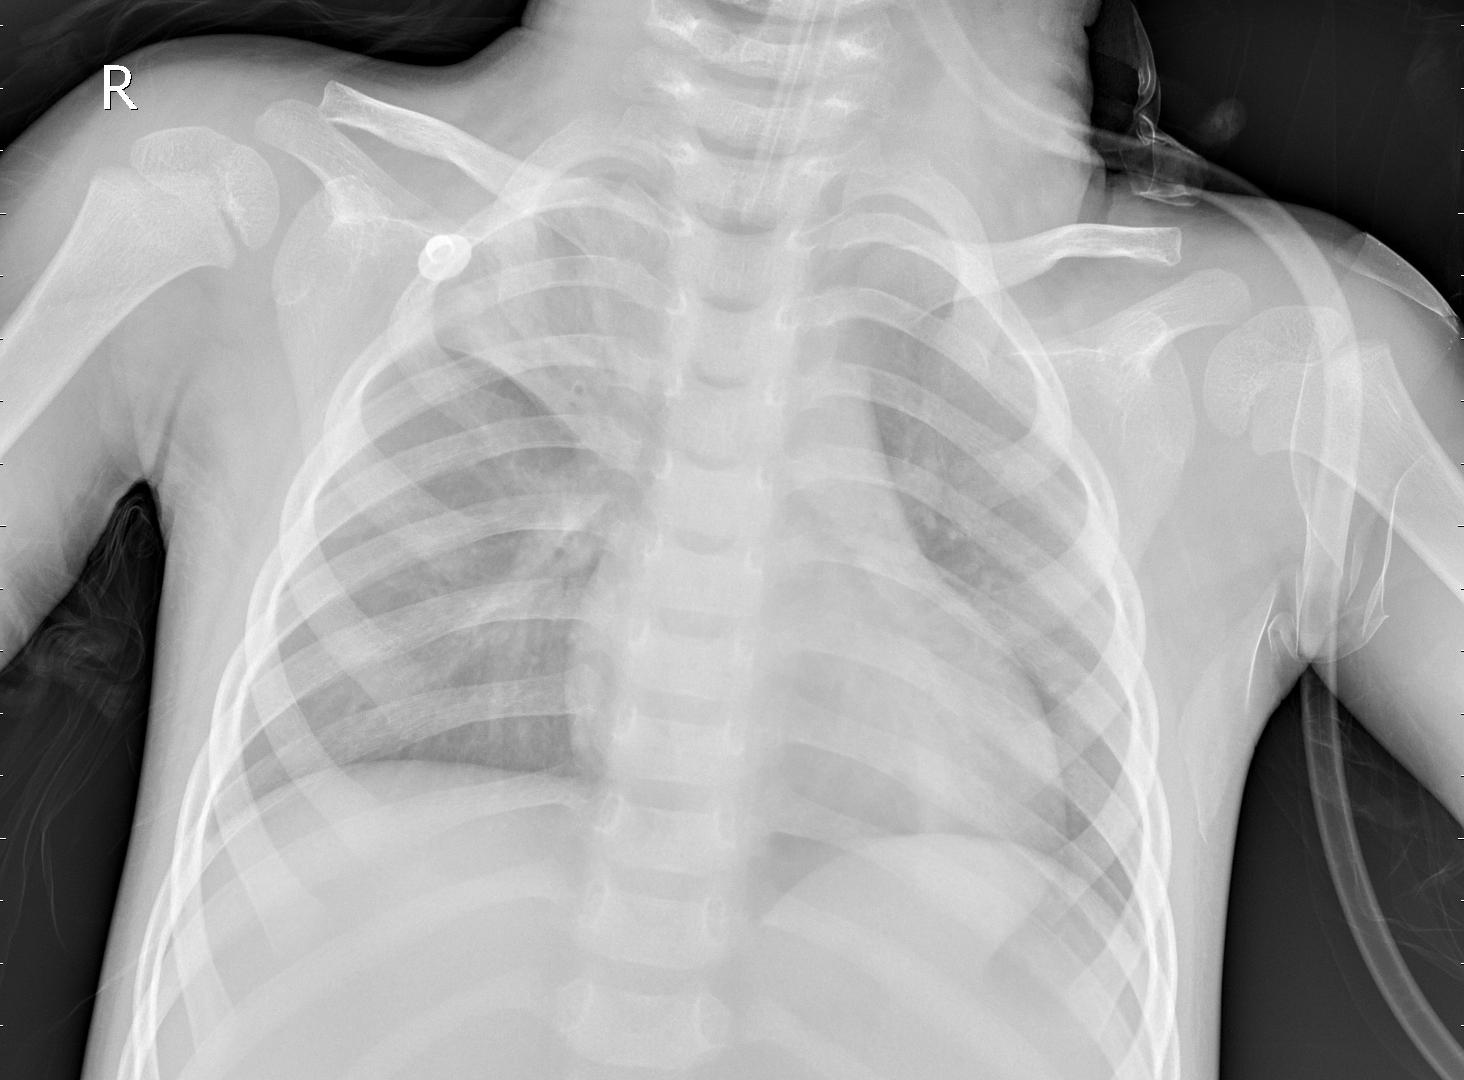
Diagnosis: PNEUMONIA